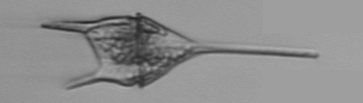
Label: Tripos_lineatus